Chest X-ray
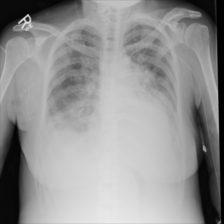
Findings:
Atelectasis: negative
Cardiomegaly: negative
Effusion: positive
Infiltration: negative
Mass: negative
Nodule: negative
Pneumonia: negative
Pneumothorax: negative
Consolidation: negative
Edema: positive
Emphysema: negative
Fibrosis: negative
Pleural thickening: negative
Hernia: negative